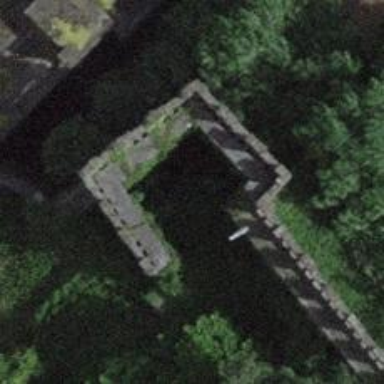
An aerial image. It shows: Defensive tower.